Question: I have a python selenium script that uses chromedriver in headless mode to test links on a website. I'm running this script on MacOS High Sierra.
If I have Chrome open prior to running the script, I can continue to use the browser normally. Headless mode appears to isolate me from the testing. However, if Chrome is closed first, I cannot launch the browser while the selenium script is running.
Looking at Activity monitor in the first scenario, it appears to me that chromedriver creates a new process for Chrome to run. So I (perhaps incorrectly) assumed I should be able to launch the browser manually while the script is running.

What am I missing?
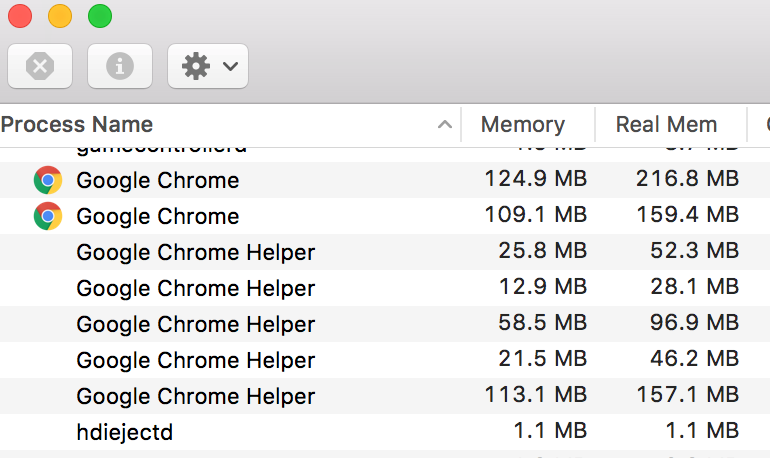
Answer: Ah-HA!
This <URL>.
> For most applications, launching with 'open -naF "App Name"' or 'open -nF /path/to/application.app' should be sufficient (see Safari, Forklift,
Office apps, etc.).- '-n'- '-a'- '-F'